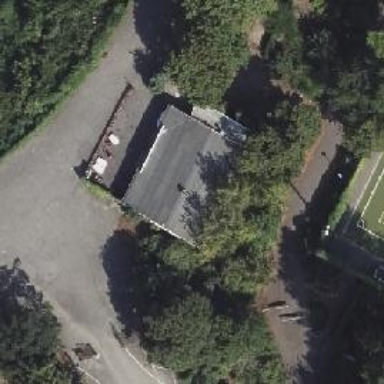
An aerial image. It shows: Restaurant.